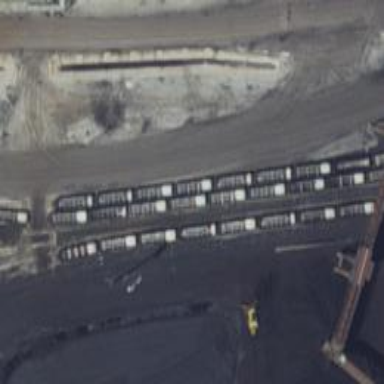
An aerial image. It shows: Rail spur service.